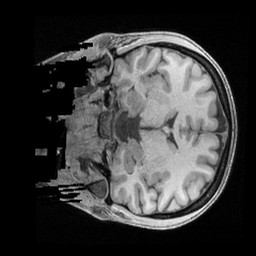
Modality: T1w
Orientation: coronal
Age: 30
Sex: female
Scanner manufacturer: siemens
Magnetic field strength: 3 T
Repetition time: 2.4 s
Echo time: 0.00241 s